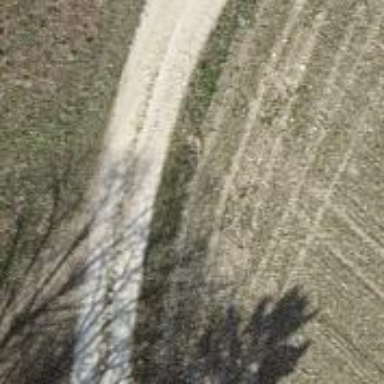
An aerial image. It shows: Track with grade 2 gravel surface.